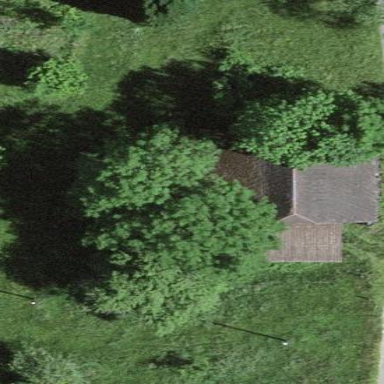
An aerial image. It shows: Rural barn.